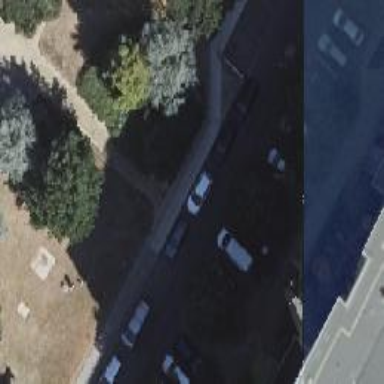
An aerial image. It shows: Residential road with concrete plates surface. There is parking lane on the right side.